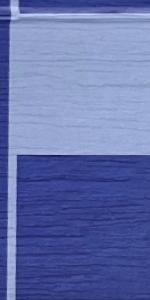
Label: Empty